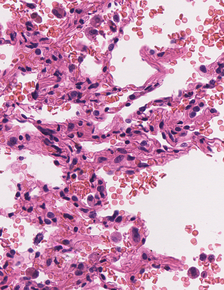
Tumor epithelial tissue: no
Tumor-associated stroma tissue: no
Normal tissue: yes